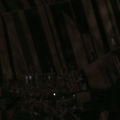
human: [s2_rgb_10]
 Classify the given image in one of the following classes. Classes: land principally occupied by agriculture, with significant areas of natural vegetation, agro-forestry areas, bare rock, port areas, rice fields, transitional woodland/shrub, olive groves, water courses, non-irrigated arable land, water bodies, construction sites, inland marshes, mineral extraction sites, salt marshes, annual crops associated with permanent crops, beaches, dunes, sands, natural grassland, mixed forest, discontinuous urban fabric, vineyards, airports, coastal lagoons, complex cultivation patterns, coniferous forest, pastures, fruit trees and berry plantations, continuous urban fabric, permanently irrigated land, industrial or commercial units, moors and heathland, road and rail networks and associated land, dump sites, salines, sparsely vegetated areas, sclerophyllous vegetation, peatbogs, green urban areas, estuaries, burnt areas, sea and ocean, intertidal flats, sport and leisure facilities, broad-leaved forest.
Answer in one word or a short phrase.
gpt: discontinuous urban fabric, non-irrigated arable land, complex cultivation patterns, land principally occupied by agriculture, with significant areas of natural vegetation